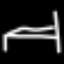
Label: bed